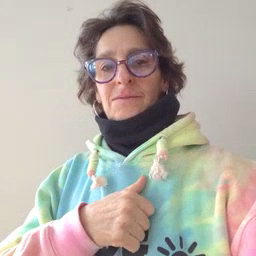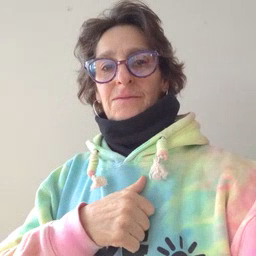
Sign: yourself